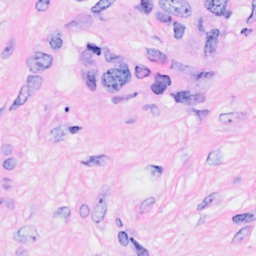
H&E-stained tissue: Breast